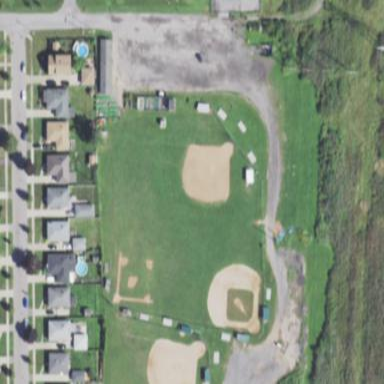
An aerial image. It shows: Baseball pitch for leisure land activities.